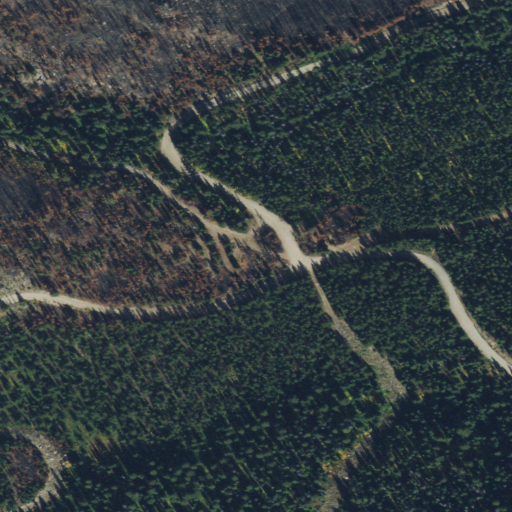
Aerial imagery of gap in Idaho named Granite Pass containing evergreen forest, grassland, and shrub